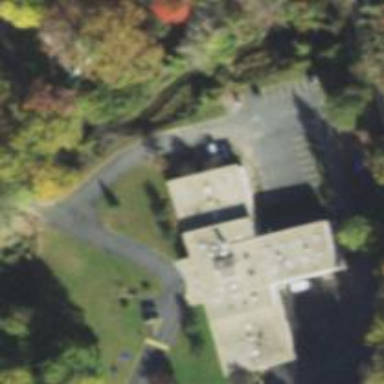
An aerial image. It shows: School.